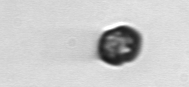
Label: Dinophyceae